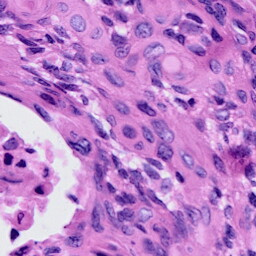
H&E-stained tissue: Cervix